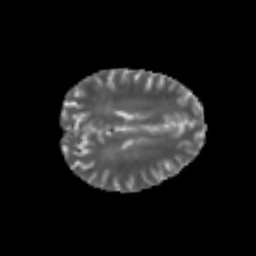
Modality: T2w
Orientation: axial
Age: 25
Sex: male
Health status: healthy